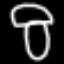
Label: mushroom